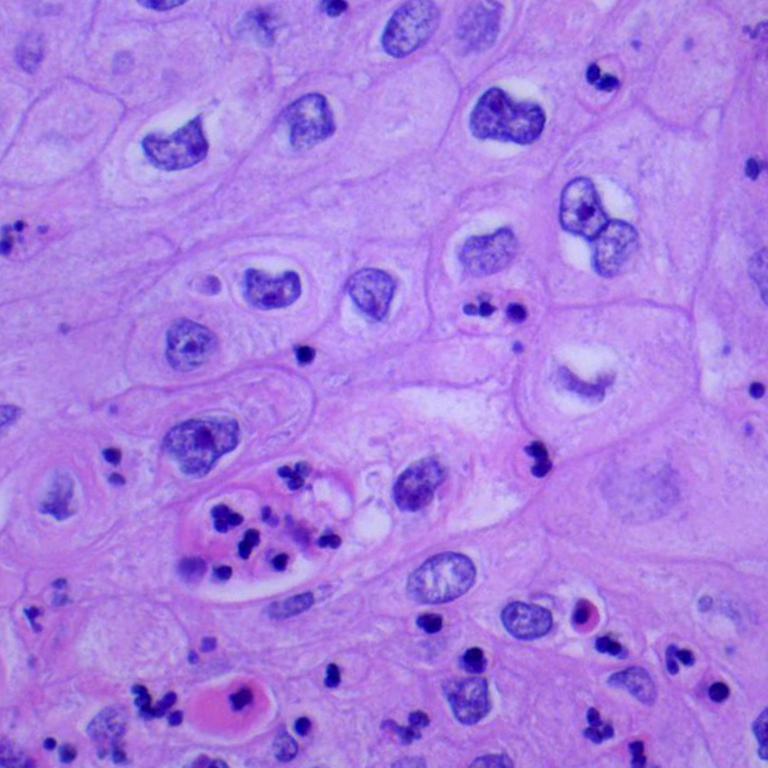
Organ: lung
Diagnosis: squamous carcinomas